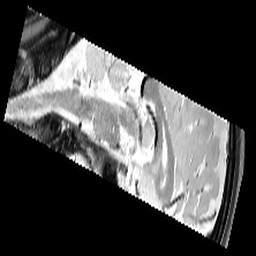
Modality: PDw
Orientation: sagittal
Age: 21
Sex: male
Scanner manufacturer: siemens
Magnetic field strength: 3 T
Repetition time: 6.49 s
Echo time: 0.016 s